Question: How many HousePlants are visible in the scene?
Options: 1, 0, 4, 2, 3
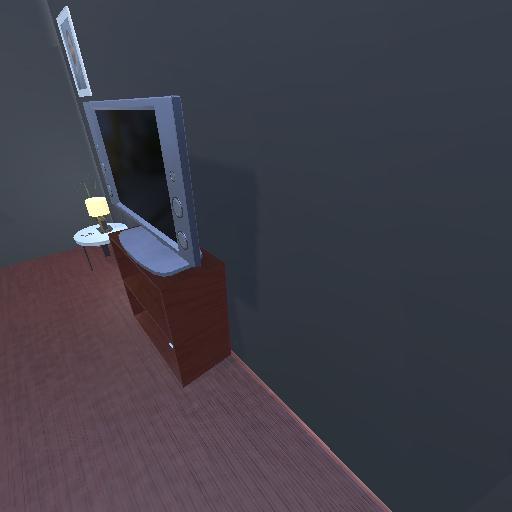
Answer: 1